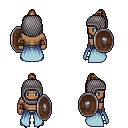
a pixel art fantasy rpg character, male body template, human, dark skin, overskirt, metal pants, blonde long topknot hairstyle, chain hood, leather bracers, gold boots, shield, four views (front, back, left, right), 2x2 character sprite sheet, small pixel art, hard edges, no anti-aliasing